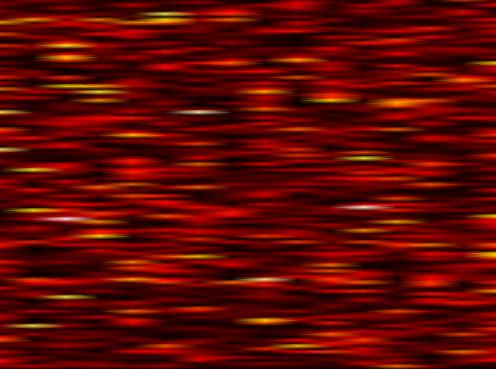
Label: UFMC